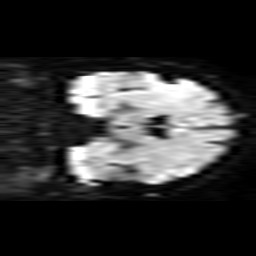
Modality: TRACE
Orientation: coronal
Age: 58
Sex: female
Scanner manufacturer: philips
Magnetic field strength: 1.5 T
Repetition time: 4.806 s
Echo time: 0.07764 s